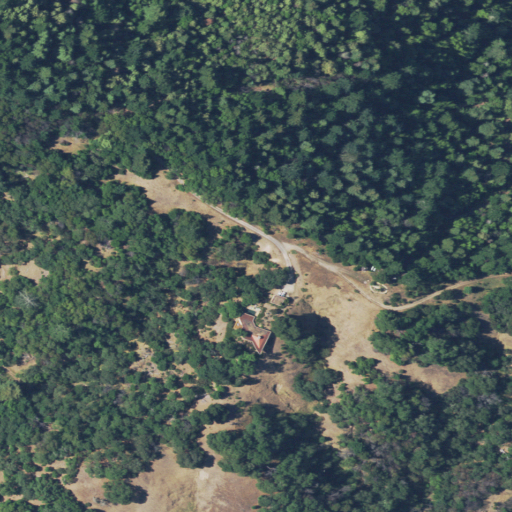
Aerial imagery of ridge(s) in California named Big Ridge containing grassland, evergreen forest, open development, and shrub